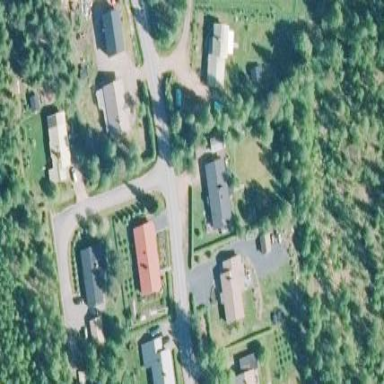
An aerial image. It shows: Residential area.